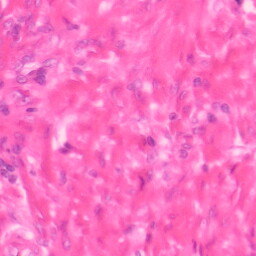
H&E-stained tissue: Colon